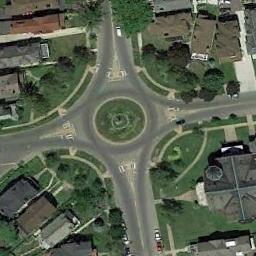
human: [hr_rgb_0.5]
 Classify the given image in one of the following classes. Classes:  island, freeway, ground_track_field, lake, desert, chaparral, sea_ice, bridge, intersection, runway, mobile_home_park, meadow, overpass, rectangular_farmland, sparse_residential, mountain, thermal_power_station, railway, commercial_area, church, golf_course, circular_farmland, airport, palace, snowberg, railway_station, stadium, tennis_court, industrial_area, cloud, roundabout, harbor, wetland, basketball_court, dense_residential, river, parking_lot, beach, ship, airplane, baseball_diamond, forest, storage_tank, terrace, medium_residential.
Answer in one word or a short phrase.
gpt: roundabout